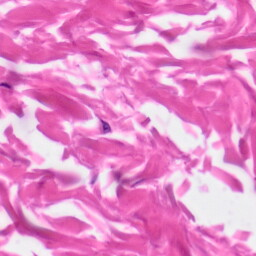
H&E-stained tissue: Skin